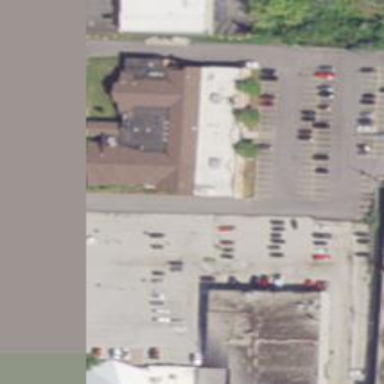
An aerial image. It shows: Clinic building.